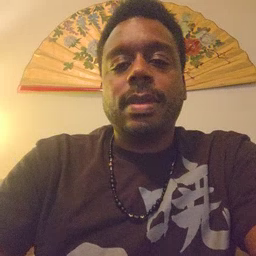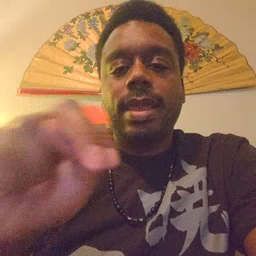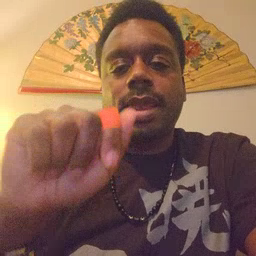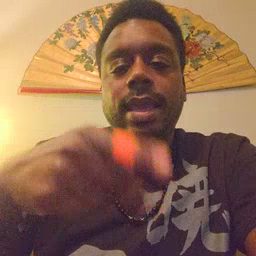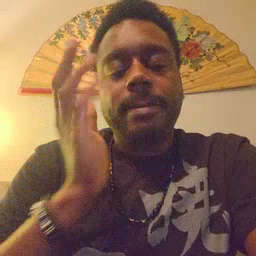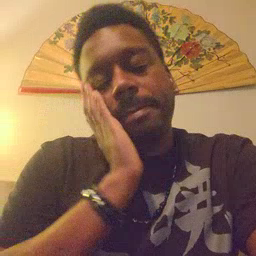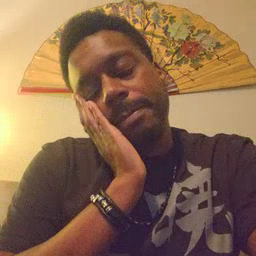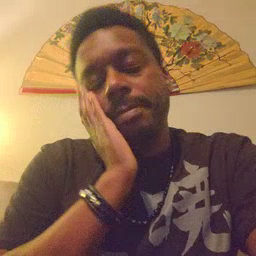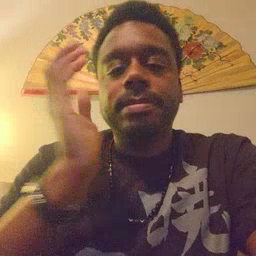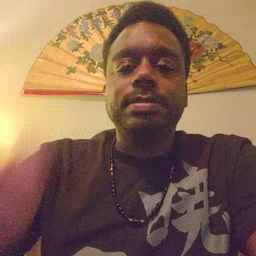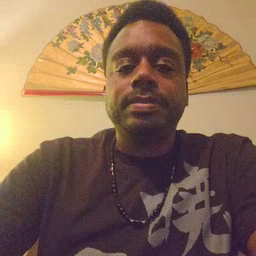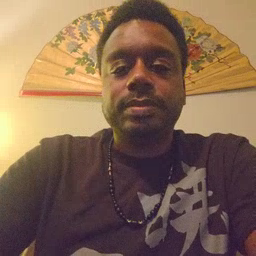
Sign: nap